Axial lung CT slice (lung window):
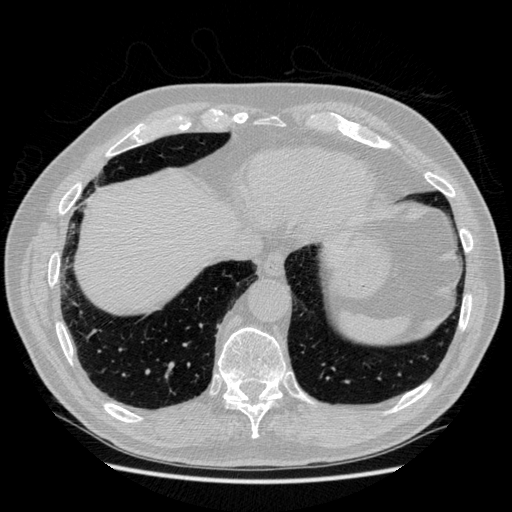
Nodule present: no